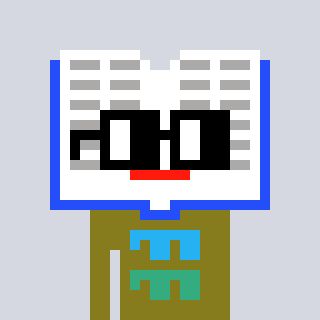
a pixel art character with square black glasses, a dictionary-shaped head and a gunk-colored body on a cool background